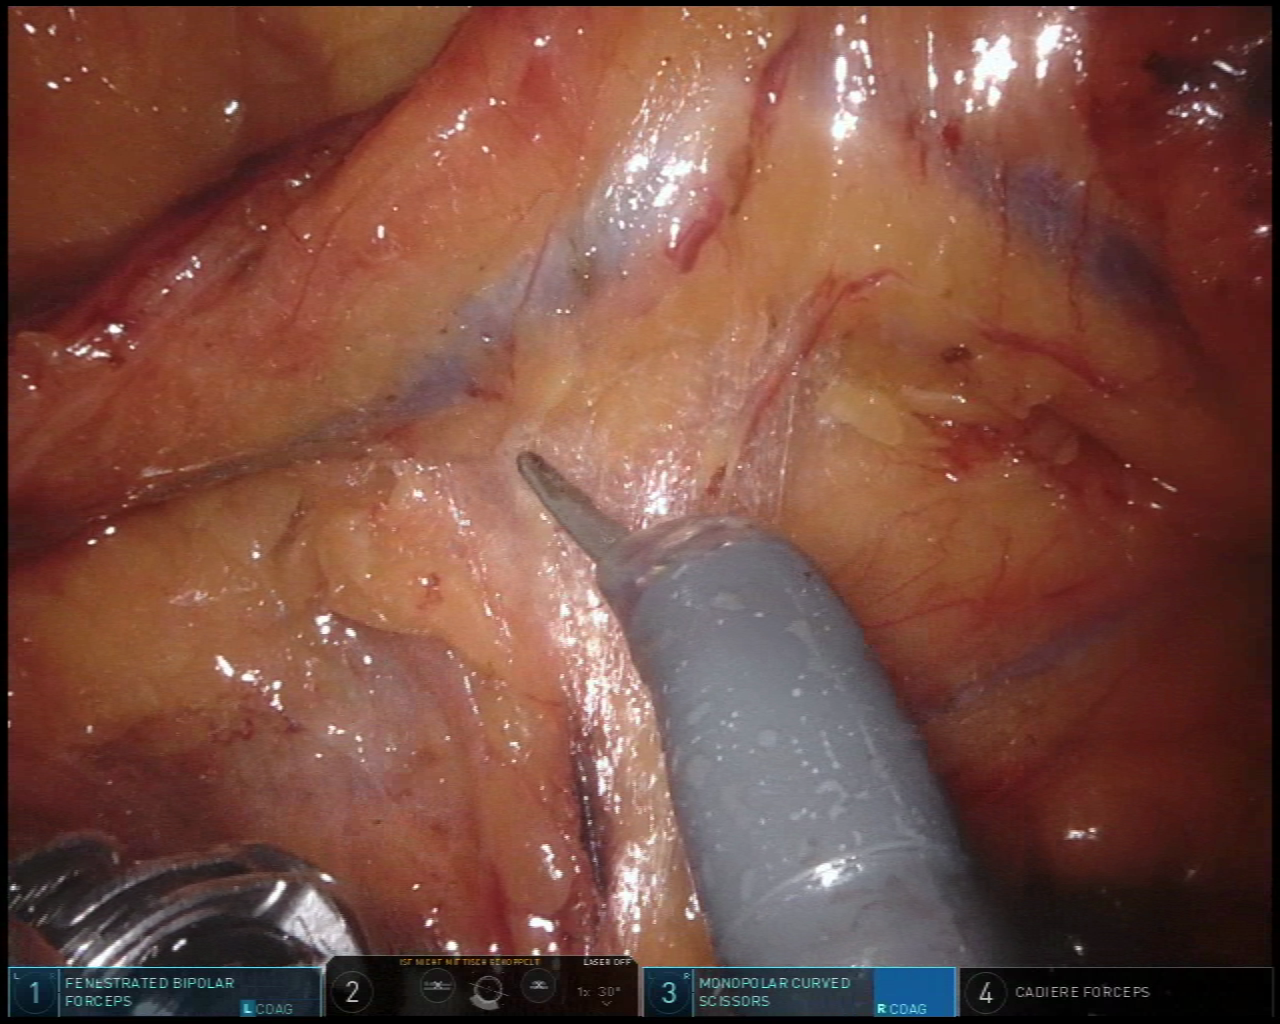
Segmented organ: intestinal_veins
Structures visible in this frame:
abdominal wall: no
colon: no
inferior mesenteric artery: no
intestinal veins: yes
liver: no
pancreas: no
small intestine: no
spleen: no
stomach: no
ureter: no
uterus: no
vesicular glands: no